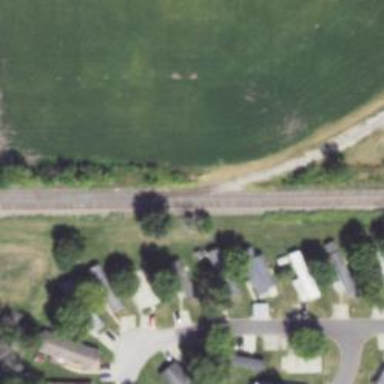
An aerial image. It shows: Rail spur service.